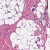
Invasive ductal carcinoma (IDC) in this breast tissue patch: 0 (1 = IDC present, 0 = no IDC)